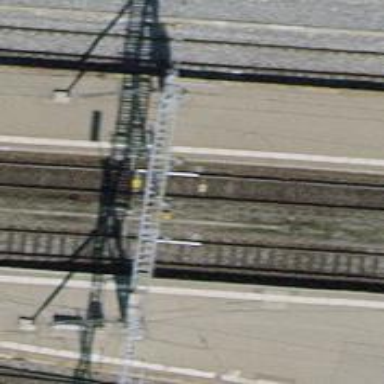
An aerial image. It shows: Railway signal.